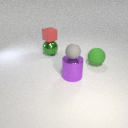
small red rubber cube above large green metal sphere